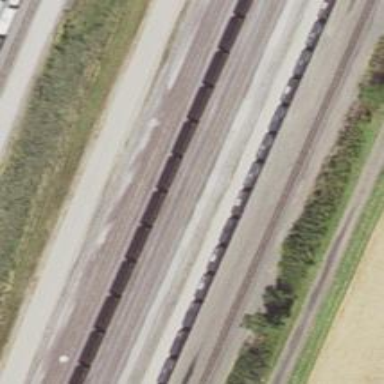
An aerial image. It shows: Railway yard in service.